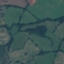
Land use / land cover class: Pasture